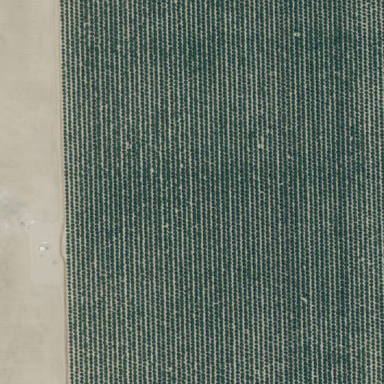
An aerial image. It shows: Almond orchard with rows of almond trees.